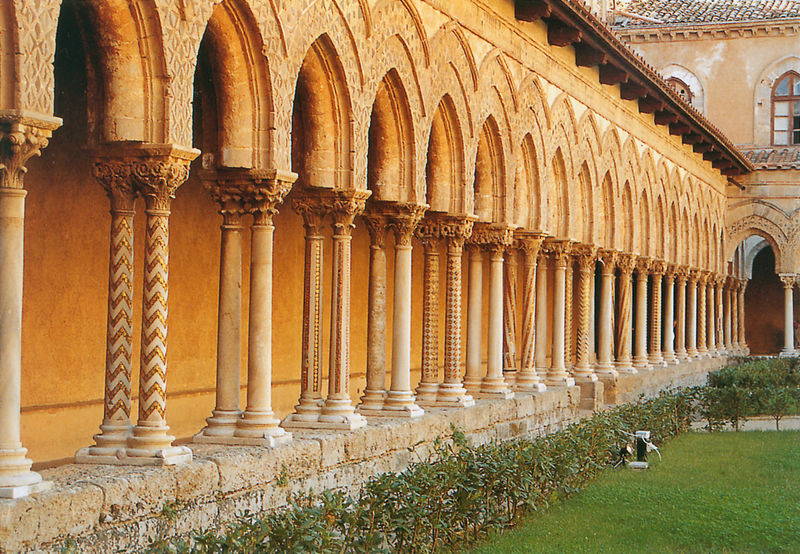
Titel: Kathedrale von Monreale; Dom von Monreale; Kathedralenkloster
Standort: Monreale (EU - I - Sizilien)
Schlagwörter: gelb, fenster, säulen, dach, gebäude, gras, haus, rasen, gold, pflanzen, garten, bogen, abstufungen, foto, kloster, arkaden, kapitelle, kapitell, doppelsäulen, spitzbogen, spitzbögen, basis, säulengang, kreuzgang, basen, wandelgang, wandel, einlagen, palermo